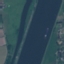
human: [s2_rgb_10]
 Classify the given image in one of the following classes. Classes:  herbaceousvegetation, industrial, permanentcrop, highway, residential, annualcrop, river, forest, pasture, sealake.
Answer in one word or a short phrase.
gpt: River